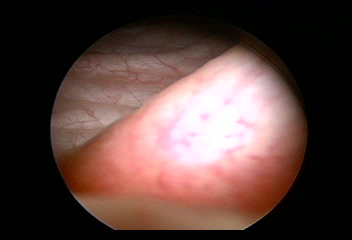
Modality: WLC
Class: Normal mucosa
Bladder cancer association: No